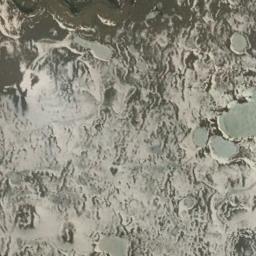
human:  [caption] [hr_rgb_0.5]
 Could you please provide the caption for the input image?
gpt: This is a light yellow desert with flakes texture .

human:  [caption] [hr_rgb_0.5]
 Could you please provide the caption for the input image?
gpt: The white desert is next to the bare land .

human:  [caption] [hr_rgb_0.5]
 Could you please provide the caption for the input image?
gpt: The desert has silvery sand, Some dunes and lots of desert plants .

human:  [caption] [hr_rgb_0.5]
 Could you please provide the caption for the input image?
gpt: There is some weed on the edge of this desert .

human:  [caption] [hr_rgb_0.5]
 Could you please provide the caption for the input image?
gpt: A desert with a wind-erosion landform covered by rocks .